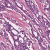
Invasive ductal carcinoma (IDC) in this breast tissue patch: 1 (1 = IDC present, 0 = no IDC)